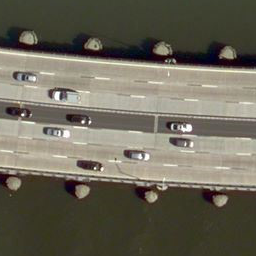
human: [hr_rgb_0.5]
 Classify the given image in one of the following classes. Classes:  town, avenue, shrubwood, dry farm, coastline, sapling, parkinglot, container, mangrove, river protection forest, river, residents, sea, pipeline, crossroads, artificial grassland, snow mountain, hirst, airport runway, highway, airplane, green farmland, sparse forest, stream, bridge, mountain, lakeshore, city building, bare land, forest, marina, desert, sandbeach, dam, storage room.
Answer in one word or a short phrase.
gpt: bridge